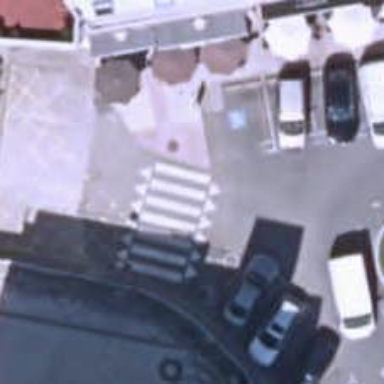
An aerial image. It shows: Marked road crossing.